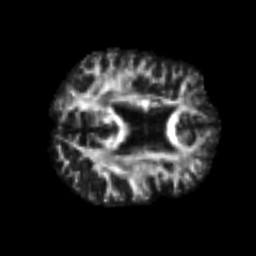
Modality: FA
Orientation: axial
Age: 66
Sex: male
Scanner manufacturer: siemens
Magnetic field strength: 3 T
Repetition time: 4.999 s
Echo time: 0.07946 s